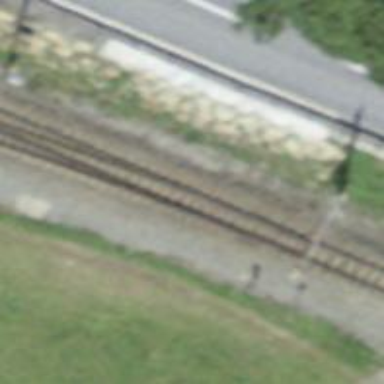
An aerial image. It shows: Railway switch.